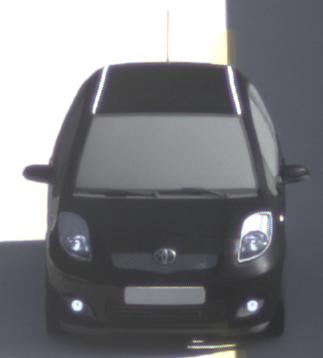
Make: Toyota
Model: Yaris 1.0
Detailed model: Yaris (XP13)
Model produced from: 2011/10
Model produced until: 2014/08
Doors: 3
Color: black
Road condition: dry road
Daytime: morning or afternoon
Contrast: medium contrast